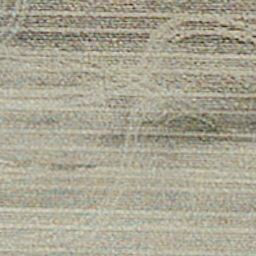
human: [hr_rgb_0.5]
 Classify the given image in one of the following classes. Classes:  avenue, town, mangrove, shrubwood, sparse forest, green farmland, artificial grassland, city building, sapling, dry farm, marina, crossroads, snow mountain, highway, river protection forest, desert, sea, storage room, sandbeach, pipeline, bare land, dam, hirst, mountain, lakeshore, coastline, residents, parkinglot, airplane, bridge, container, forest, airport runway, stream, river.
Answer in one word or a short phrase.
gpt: dry farm